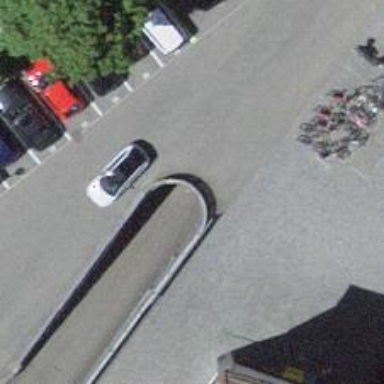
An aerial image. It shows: Parking entrance.